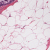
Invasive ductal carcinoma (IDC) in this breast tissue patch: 0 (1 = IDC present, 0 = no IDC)